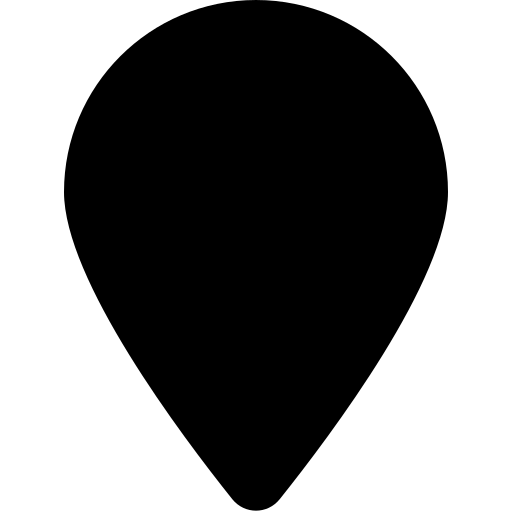
Tags: icon, FontAwesome, fa-icon, solid, location, pin